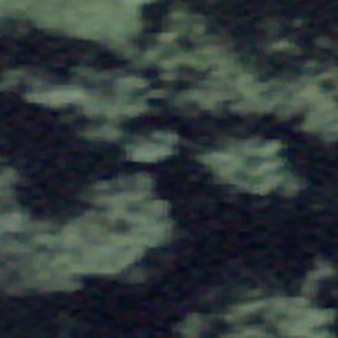
Label: other